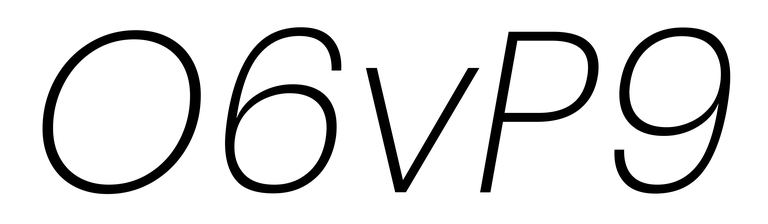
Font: Poppins-ExtraLightItalic